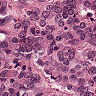
Metastatic tissue present: yes